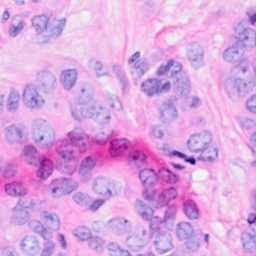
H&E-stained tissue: Breast